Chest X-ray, PA view. Patient: 58 years old, sex M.
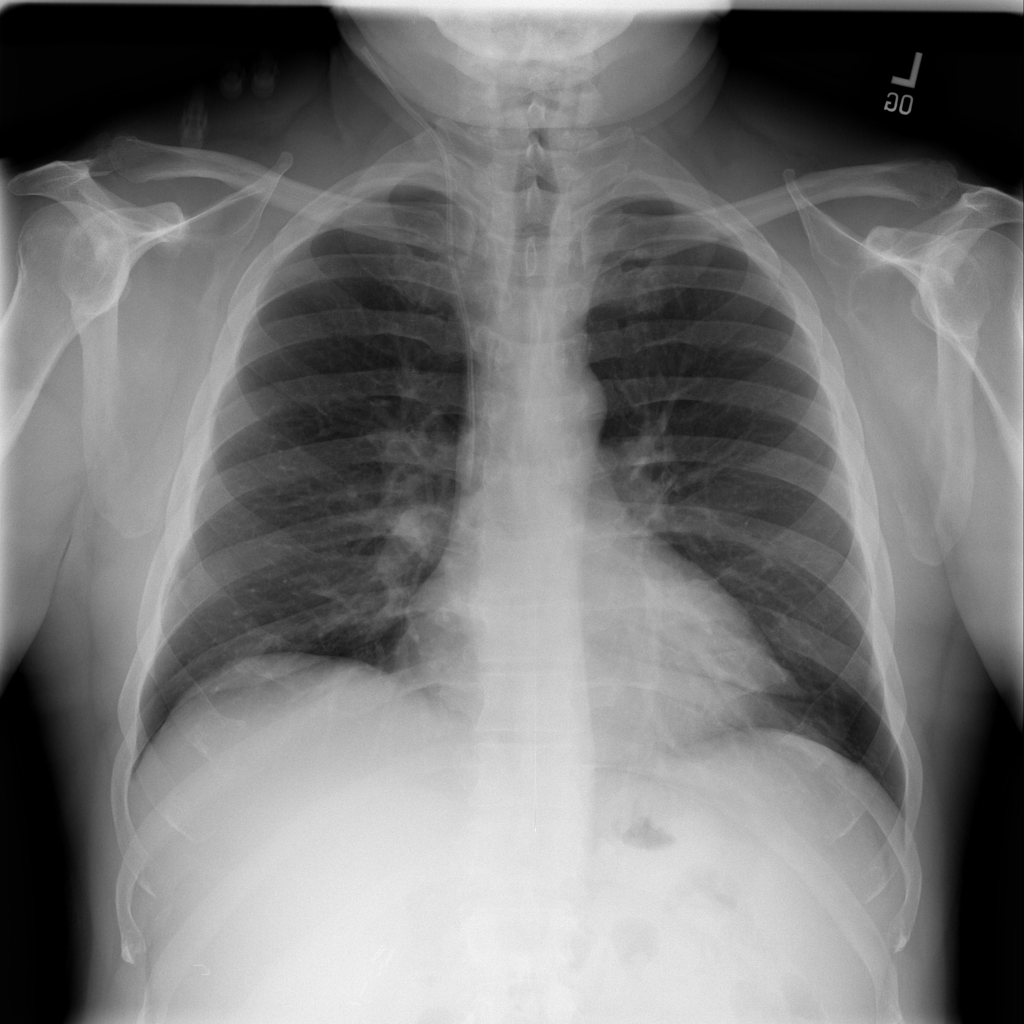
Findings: No Finding